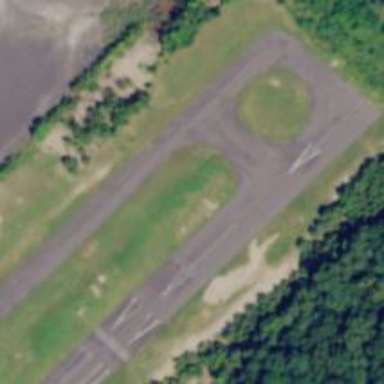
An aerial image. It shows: Asphalt runway with displaced threshold at the airport.